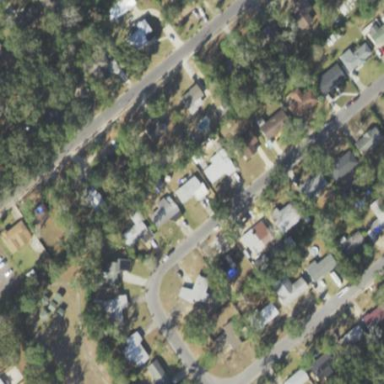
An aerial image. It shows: This residential area consists of single-family homes.